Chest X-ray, PA view. Patient: 62 years old, sex F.
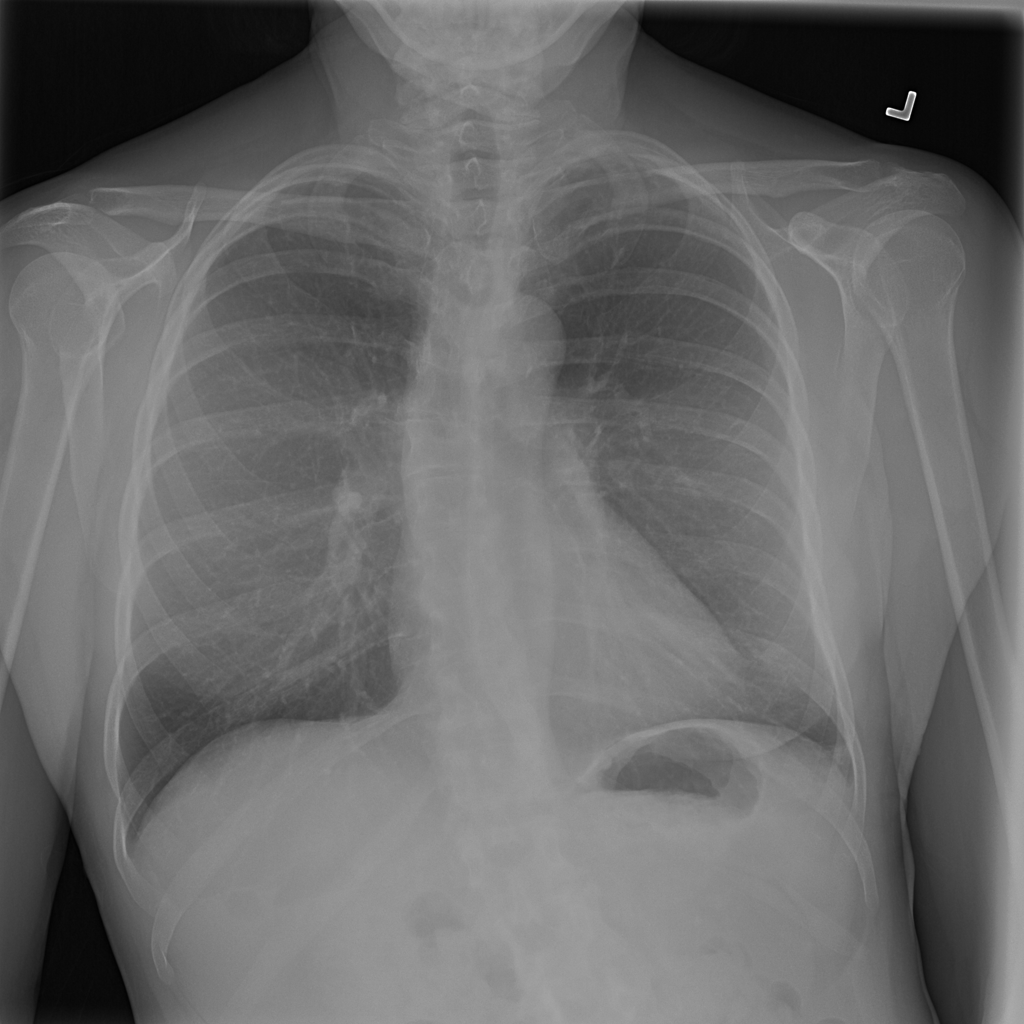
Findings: No Finding